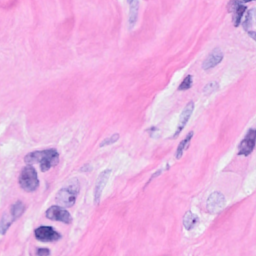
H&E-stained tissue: Breast